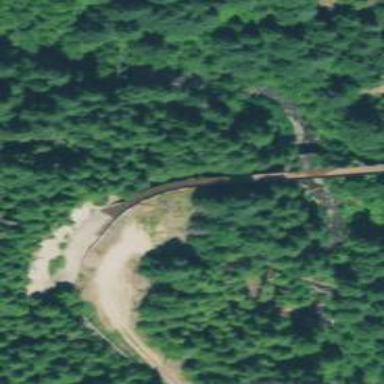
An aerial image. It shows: Aqueduct bridge over canal.